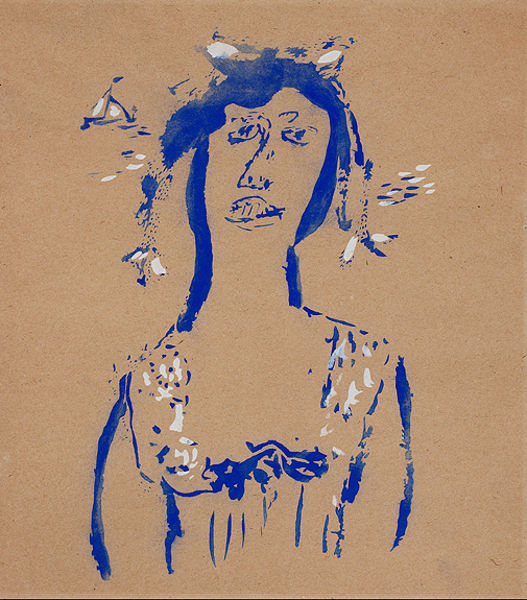
Titel: Woman's Head, Woman's Head
Künstler: Mikhail Larionov
Standort: Amherst (Massachusetts, USA)
Institution: Mead Art Museum, Amherst College
Schlagwörter: blau, blue, white, dress, hair, nose, woman, print, brown, frau, man, head, sea, eyes, drawing, mouth, abstract, arms, ink, watercolor, impressionist, native, mädchen, meer, tan, postmodern, balu, torso, segelboot, representational, navy, zöpfe, zähne